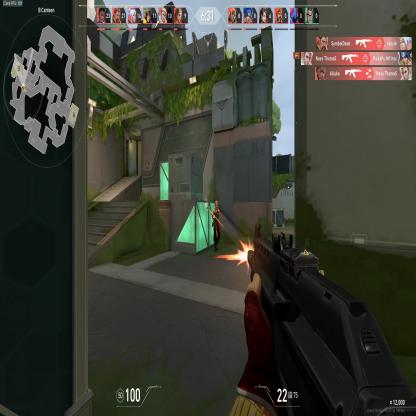
Label: enemy